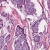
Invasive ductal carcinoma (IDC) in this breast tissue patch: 1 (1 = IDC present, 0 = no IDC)